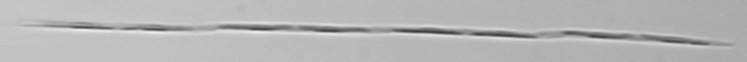
Label: Pseudo-nitzschia